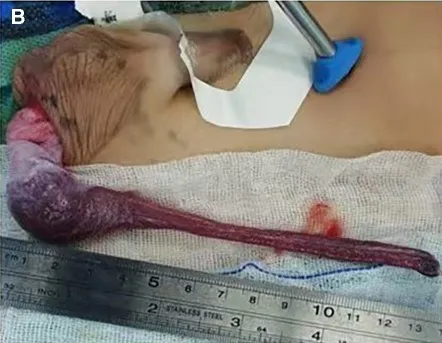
MR showed a cordlike structure extending from the upper pole of the mass to the abdominal cavity (D).
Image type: medical_photograph (skin_photograph)